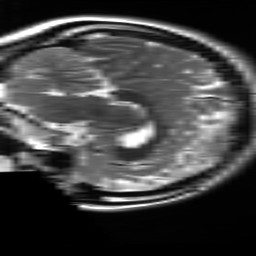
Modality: T2w
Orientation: sagittal
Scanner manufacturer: ge
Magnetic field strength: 3 T
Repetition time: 6.255 s
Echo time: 0.1014 s